Question: i am absolute beginner to Struts2. I am tying to follow tutorials on struts web site. i followed <URL>. i have some trouble with it. i created dynamic web project on eclipse. Then i followed the tutorial. However when i run the example i get the following error.
'''
There is no Action mapped for namespace [/] and action name [hello] associated with context path [/Hello_World_Struts_2]. - [unknown location]
'''
i have the following directory structure

And my struts.xml file is
'''
<?xml version="1.0" encoding="UTF-8"?>
<!DOCTYPE struts PUBLIC
"-//Apache Software Foundation//DTD Struts Configuration 2.0//EN"
"http://struts.apache.org/dtds/struts-2.0.dtd">
<struts>
<constant name="struts.devMode" value="true" />
<package name="basicstruts2" extends="struts-default" namespace="/">
<action name="index">
<result>/index.jsp</result>
</action>
<action name="hello" class="org.apache.struts.helloworld.action.HelloWorldAction" method="execute">
<result name="SUCCESS">/HelloWorld.jsp</result>
</action>
</package>
</struts>
'''
thanks for your responses.
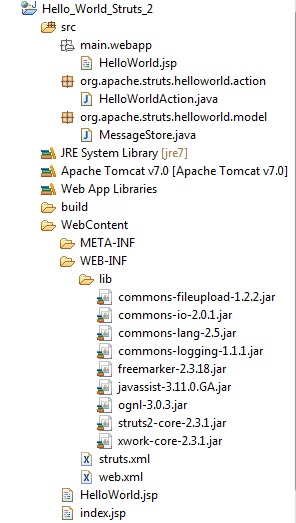
Answer: The 'struts.xml' configuration file needs to be on the classpath (as opposed to in 'WEB-INF').
The linked tutorial assumes a Maven build and states the 'struts.xml' file should go in 'src/main/resources', which will be included in the classpath in Maven builds. Since you're ignoring that part, you'll likely want to put it in the root of your source directory.